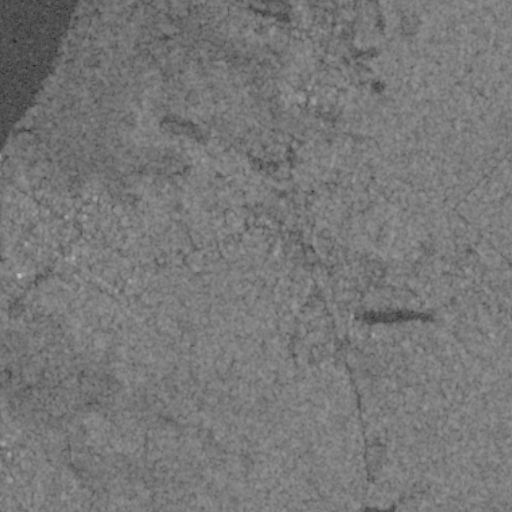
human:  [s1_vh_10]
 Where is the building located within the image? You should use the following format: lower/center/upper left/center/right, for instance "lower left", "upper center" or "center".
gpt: The building is located in the center left of the image.
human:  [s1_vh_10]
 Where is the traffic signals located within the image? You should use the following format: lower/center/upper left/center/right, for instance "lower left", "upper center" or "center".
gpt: The traffic signals is located in the center of the image.
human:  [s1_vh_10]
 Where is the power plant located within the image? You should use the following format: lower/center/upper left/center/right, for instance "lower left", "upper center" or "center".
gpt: There is no power plant in the image.

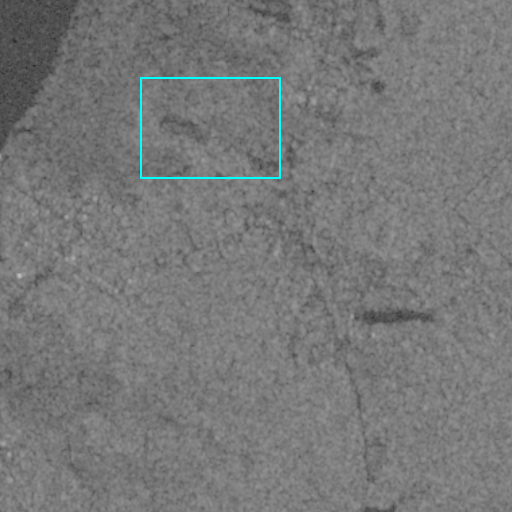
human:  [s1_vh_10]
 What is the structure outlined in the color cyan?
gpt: The structure outlined in cyan is a crop field.
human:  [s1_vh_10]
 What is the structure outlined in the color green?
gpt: There is no green outline.